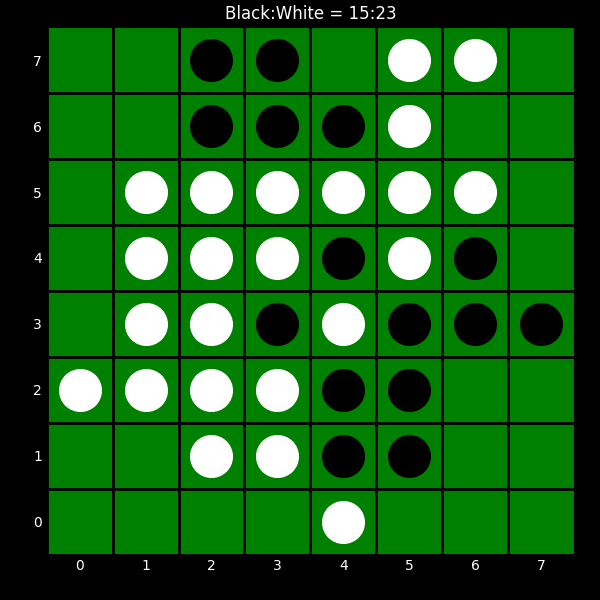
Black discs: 15
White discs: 23